Question: '''
<?php
if($sth1->rowCount() > 0) {
$row = $sth1->fetch(PDO::FETCH_ASSOC);
echo "<div> <h2>{$row1['prefix']} {$row1['code']}</h2></div>";
} else {
echo "No results.";
}
unset($sth1);
?>
<?php
$username = "###";
$password = "####";
$pdo1 = new PDO('mysql:host=####;dbname=####', $username, $password);
$pdo1->setAttribute( PDO::ATTR_ERRMODE, PDO::ERRMODE_EXCEPTION );
$sth1 = $pdo1->prepare('SELECT pID, lname, fname FROM Professor ORDER BY pID DESC LIMIT 10;;');
$sth1->execute(array());
?>
'''
Result: Just a blank page, no error.

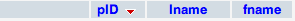
Answer: Variable $sth1 isn't set, when it is used in line 2. Try this one (changed attributes/name of table):
'''
ini_set("display_errors", TRUE);
error_reporting(E_ALL);
$pdo1 = new PDO('mysql:host=localhost;port=8889;dbname=test', '**', '**' );
$pdo1->setAttribute( PDO::ATTR_ERRMODE, PDO::ERRMODE_EXCEPTION );
$sth1 = $pdo1->prepare('SELECT name, title FROM tab1 ORDER BY name DESC LIMIT 10');
$sth1->execute(array());
if($sth1->rowCount() > 0) {
$row = $sth1->fetch(PDO::FETCH_ASSOC);
echo "<div> <h2>{$row['name']} : {$row['title']}</h2></div>";
} else {
echo "No results.";
}
'''